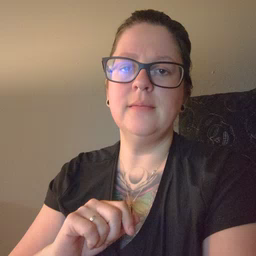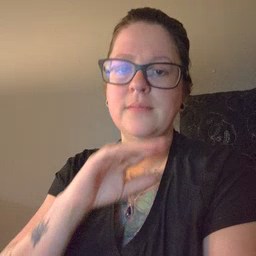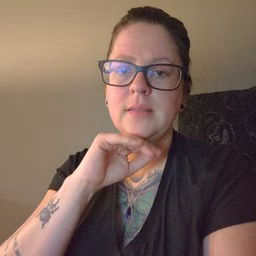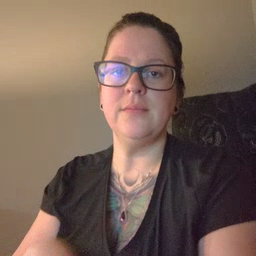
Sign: pig